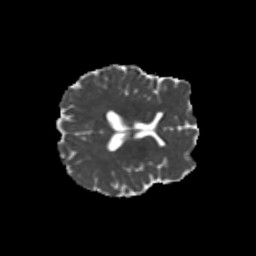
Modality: MD
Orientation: axial
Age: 22
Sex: female
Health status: healthy
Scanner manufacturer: siemens
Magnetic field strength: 3 T
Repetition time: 8.6 s
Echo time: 0.095 s